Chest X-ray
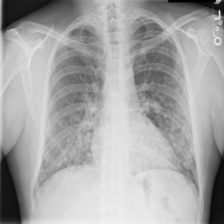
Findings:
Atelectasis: negative
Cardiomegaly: negative
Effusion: negative
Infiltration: negative
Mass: negative
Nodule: positive
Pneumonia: negative
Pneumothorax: negative
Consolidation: negative
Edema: negative
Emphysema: negative
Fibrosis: negative
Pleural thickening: negative
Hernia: negative